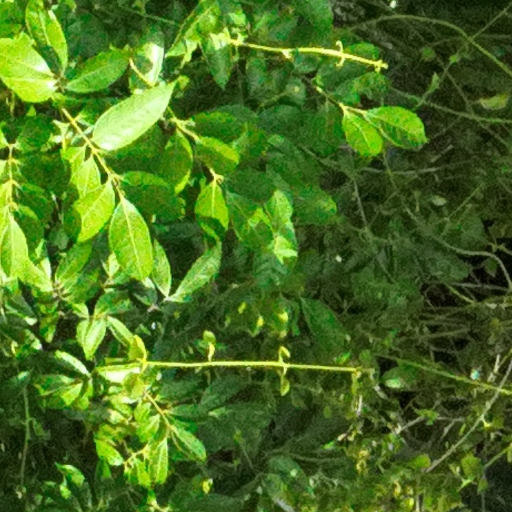
Species: Protium stevensonii
GBIF accepted scientific name: Tetragastris panamensis
Crown area (m\u00b2): 113.71